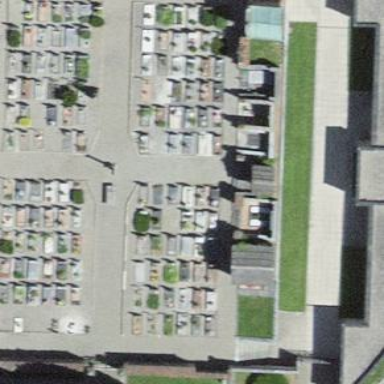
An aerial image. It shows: Graveyard.